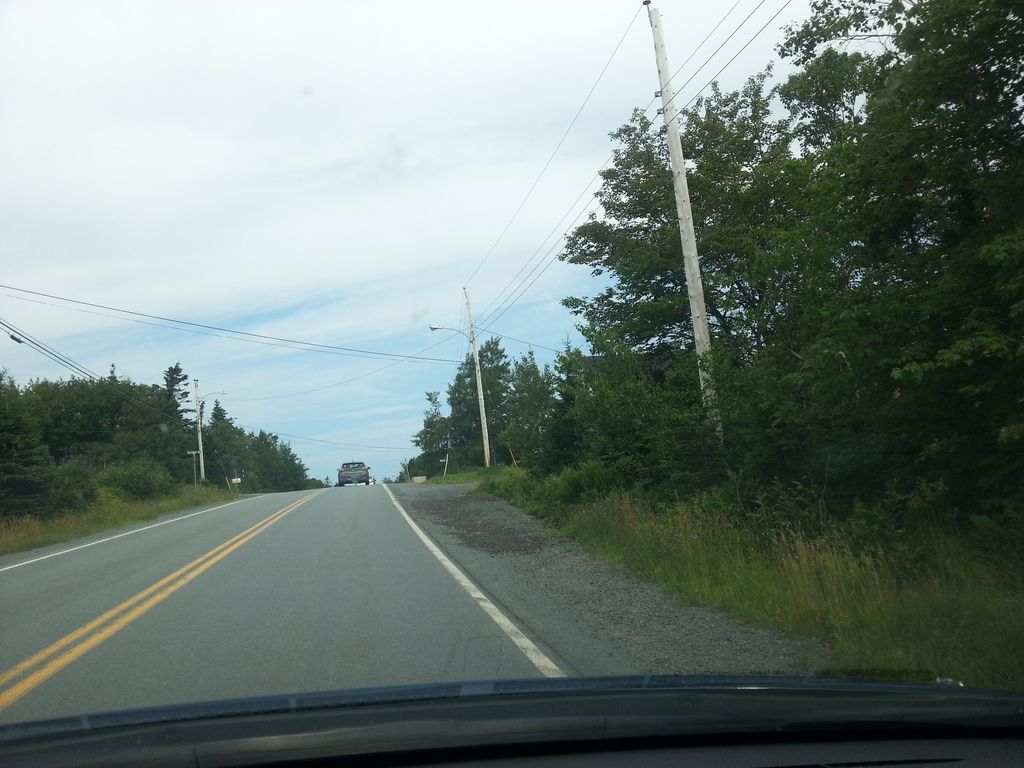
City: halifax